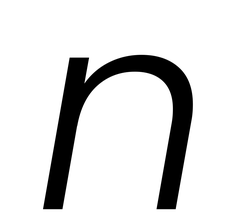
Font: Poppins-LightItalic